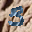
Label: 3